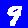
Digit: 9